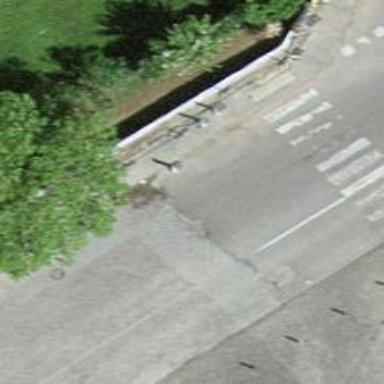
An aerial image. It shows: Secondary road with cobblestone surface.